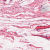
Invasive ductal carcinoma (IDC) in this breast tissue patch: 0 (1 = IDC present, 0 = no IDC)